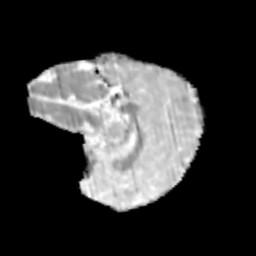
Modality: MD
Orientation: sagittal
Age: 13
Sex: female
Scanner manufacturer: siemens
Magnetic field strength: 3 T
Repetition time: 3.8 s
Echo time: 0.07 s